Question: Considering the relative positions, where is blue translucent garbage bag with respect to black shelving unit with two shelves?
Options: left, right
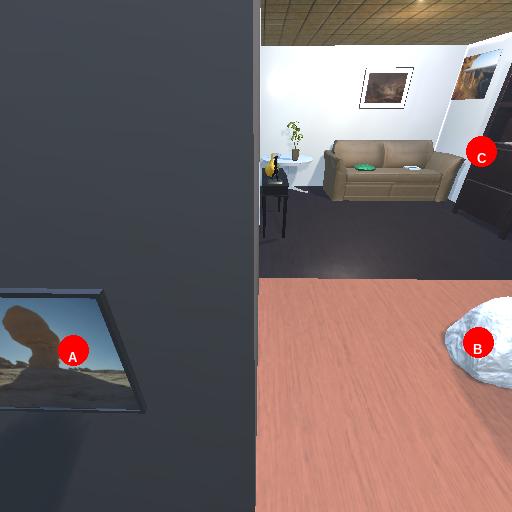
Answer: left